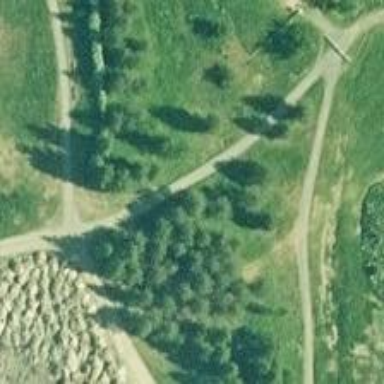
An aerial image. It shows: Disc golf tee.